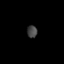
Tissue: skin
Cell type: Epithelial cells
Senescence score: 0.2263
Nuclear area (px): 122
Mean DAPI intensity: 67.09